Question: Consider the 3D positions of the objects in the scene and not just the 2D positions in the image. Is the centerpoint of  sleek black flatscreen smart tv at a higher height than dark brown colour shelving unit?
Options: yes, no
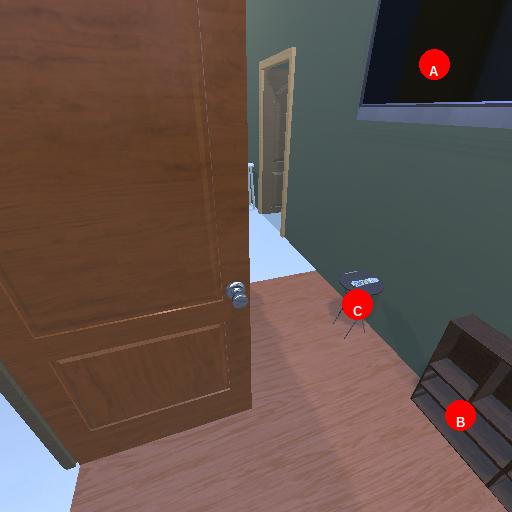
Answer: yes